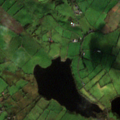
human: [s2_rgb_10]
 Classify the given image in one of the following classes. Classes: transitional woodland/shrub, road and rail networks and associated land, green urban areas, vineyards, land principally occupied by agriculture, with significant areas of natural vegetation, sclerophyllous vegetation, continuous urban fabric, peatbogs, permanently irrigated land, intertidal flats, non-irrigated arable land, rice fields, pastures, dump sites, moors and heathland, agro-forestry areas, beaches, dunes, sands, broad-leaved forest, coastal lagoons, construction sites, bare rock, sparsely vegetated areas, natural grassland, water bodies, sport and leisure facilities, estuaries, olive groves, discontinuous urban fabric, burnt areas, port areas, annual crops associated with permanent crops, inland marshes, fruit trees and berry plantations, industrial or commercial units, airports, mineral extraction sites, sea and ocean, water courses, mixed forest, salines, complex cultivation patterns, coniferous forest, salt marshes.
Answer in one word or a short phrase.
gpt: pastures, land principally occupied by agriculture, with significant areas of natural vegetation